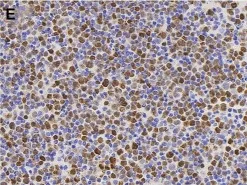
Histopathological and immunohistochemical images of PCL. , MUM1.
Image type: pathology (immunostaining)